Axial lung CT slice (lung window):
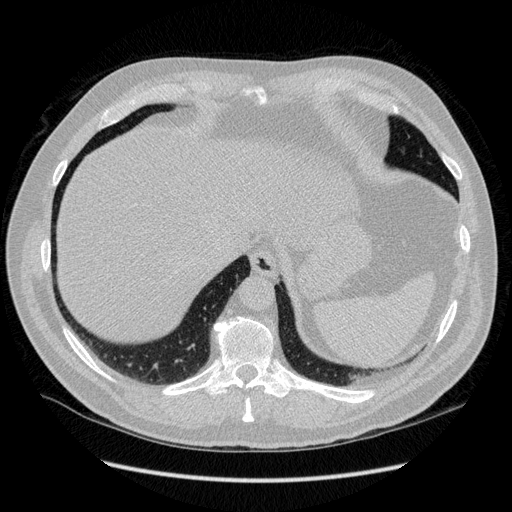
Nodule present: no